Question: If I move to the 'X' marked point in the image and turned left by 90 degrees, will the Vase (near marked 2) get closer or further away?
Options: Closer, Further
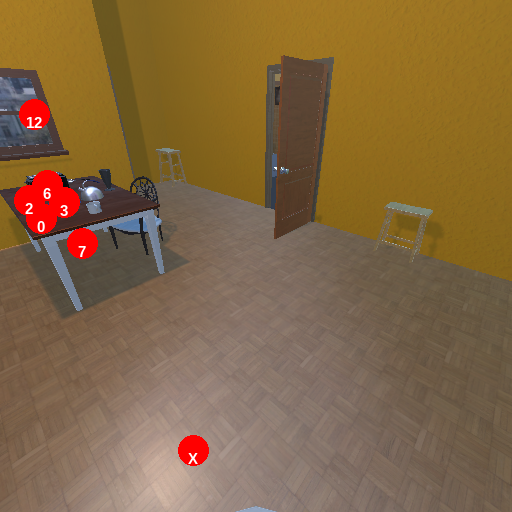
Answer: Closer